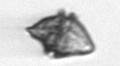
Label: Kryptoperidinium_triquetrum